Question: Is it possible to pass parameters from one dashboard/viewsheet to another dashboard via a hyperlink/drilldown, in InetSoft's Style Intelligence? If so, how so?
It appears that parameters can be passed from a report (see steps 10 and 11 here, particularly the picture under step 11: <URL> to another report or dashboard/viewsheet, but I'm trying to pass parameters from a viewsheet, not a report.
I tried adding a hyperlink to a textbox, but nothing populates in the pane, even though I have some and UI elements on the viewsheet, and variables defined on the associated worksheet:

Does that mean the feature is not supported?
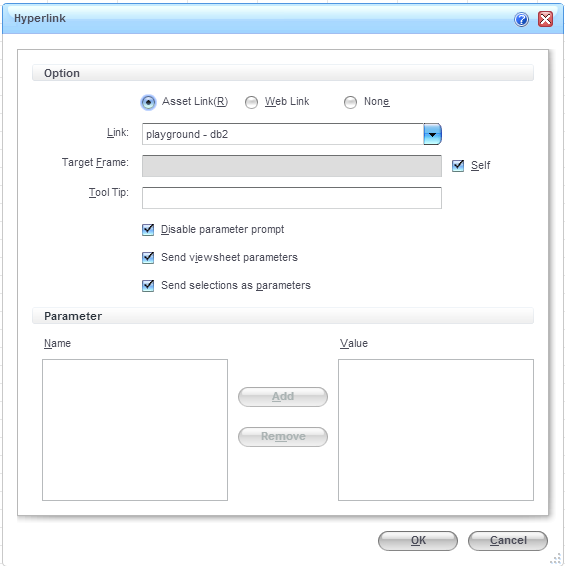
Answer: It appears the pane is only populated when a hyperlink is associated with a table cell.
I ended up using a script to modify the property of the textbox to pass the parameters to the second viewsheet. Right-click the textbox, select Properties..., Script tab, Script radio button:
'''
d0 = new Date(RangeSlider1.selectedObjects[0])
d1 = new Date(RangeSlider1.selectedObjects[1])
d0_str = formatDate(d0, 'yyyy-MM-dd HH:mm:ss')
d1_str = formatDate(d1, 'yyyy-MM-dd HH:mm:ss')
dashboard2Link.hyperlink="http://server_name/sree/Reports?op=vs&path=/playground%20-%20db2&VSPARAM_start_time=" + d0_str + "&VSPARAM_end_time=" + d1_str
//alert(reportLink.hyperlink); // debug
'''
I also changed the textbox hyperlink option to "None".